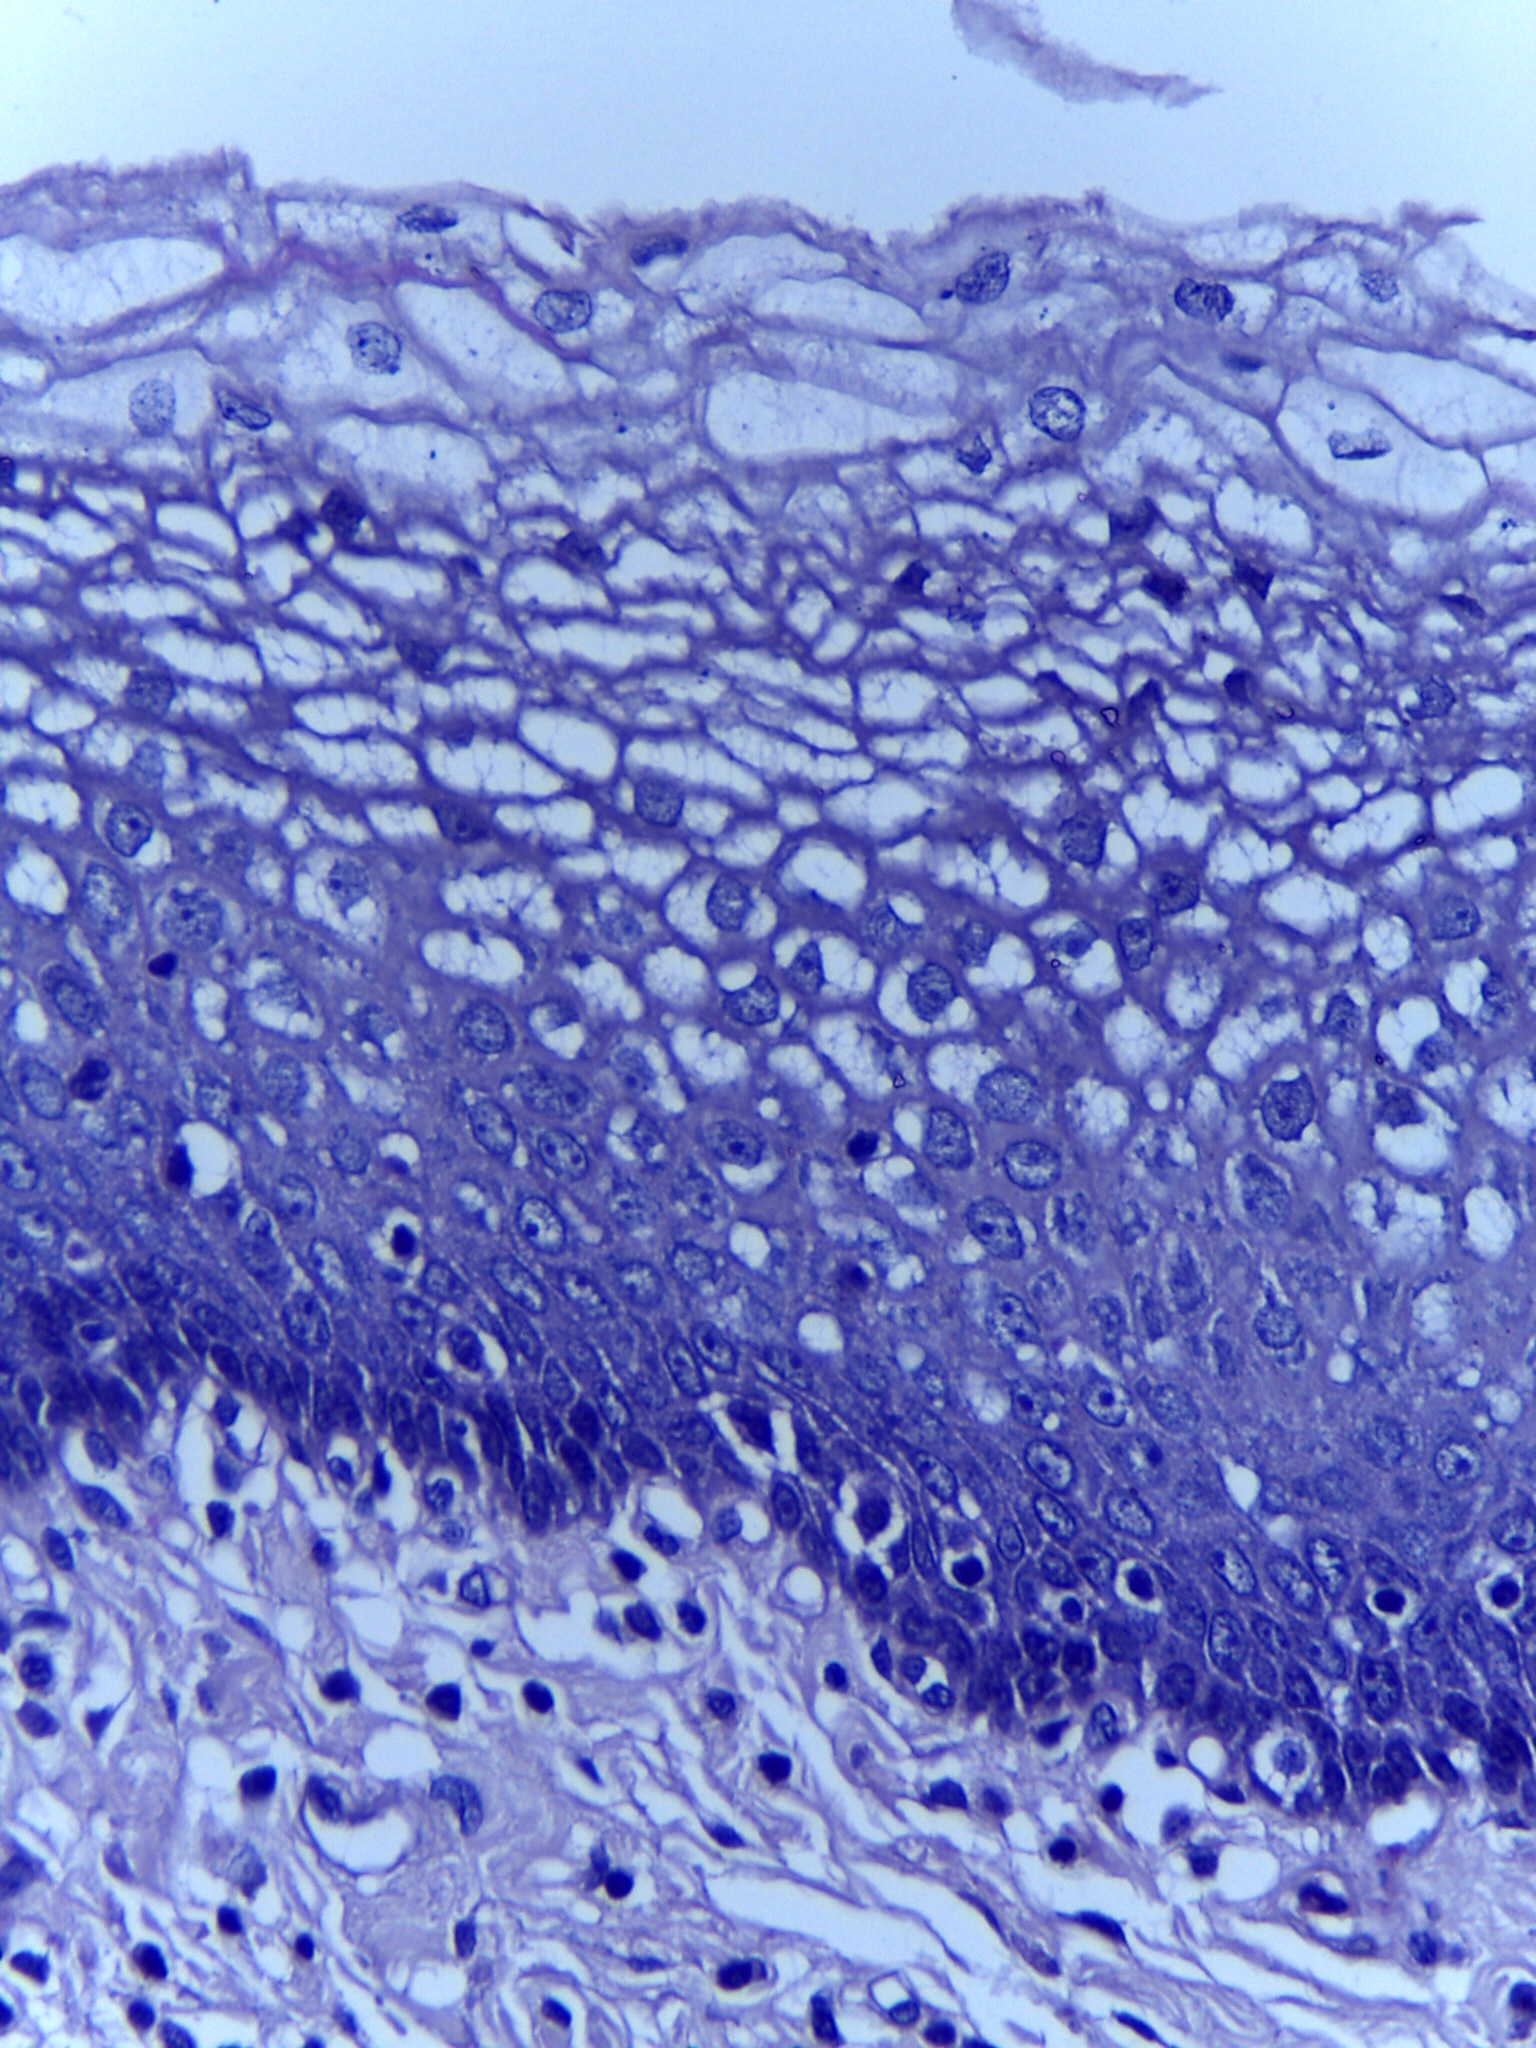
Diagnosis: Normal